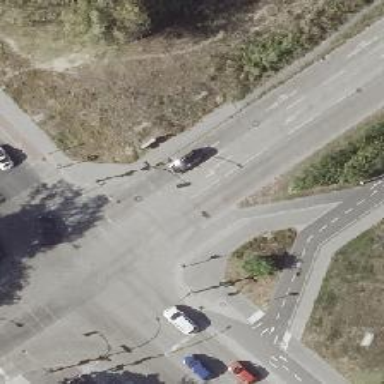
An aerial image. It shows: Road with traffic signals controlling the flow of traffic.